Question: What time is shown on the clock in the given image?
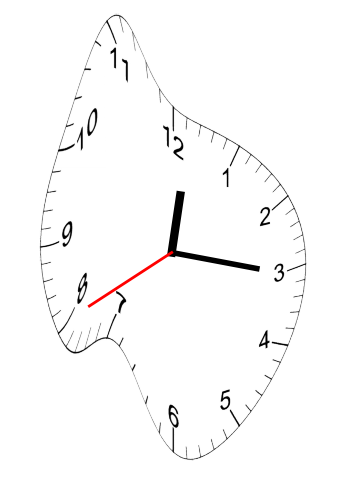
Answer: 12:15:40